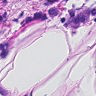
Metastatic tissue present: yes